Question: I'm trying to make an html table similar to this:

I'm not interested in the data for the table but just the barebones: Likelihood, Consequence, column names (minor, moderate, etc) and rows (almost certain, likely, etc).
This is what I have so far: <URL>
I can't figure out how to make those 'Likelihood' and 'Consequence' headers
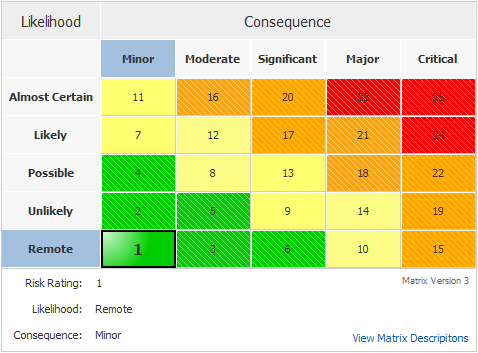
Answer: You need to use 'th' with the attribute 'colspan'.
'''
<tr>
<th>Table header</th>
<th colspan="5">Table header</th>
</tr>
<tr>
<th>&nbsp; <!-- EMPTY --></th>
<th>Minor</th>
<th>Lorem 1</th>
<th>Lorem 2</th>
<th>Lorem 3</th>
<th>Lorem 4</th>
</tr>
<tr>
<th>Almost Certain</th>
<td>Table cell 1</td>
<td>Table cell 2</td>
<td>Table cell 3</td>
<td>Table cell 4</td>
<td>Table cell 5</td>
</tr>
'''
<URL>